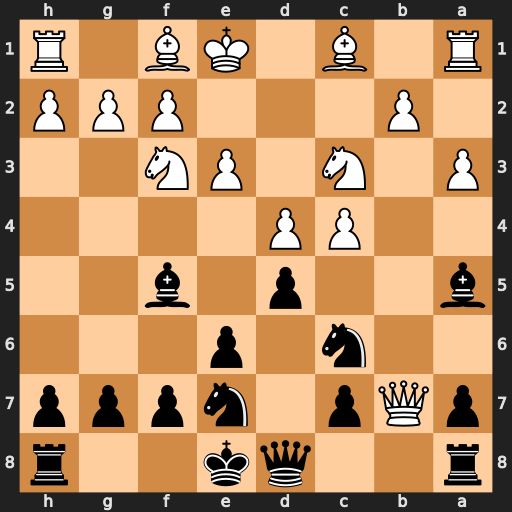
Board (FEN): r2qk2r/pQp1nppp/2n1p3/b2p1b2/2PP4/P1N1PN2/1P3PPP/R1B1KB1R
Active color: b
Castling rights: KQkq
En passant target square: -
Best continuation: Rb8 Qa6 Rb6